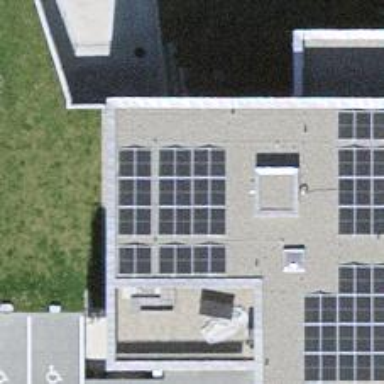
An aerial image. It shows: Solar power generator using photovoltaic panels.